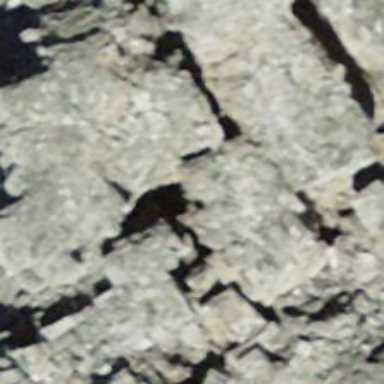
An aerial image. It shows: Natural cliff.